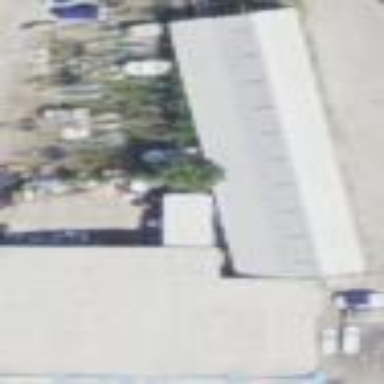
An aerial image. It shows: Building located near boatyard.